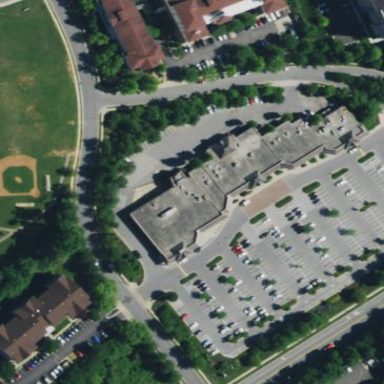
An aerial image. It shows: Retail area.